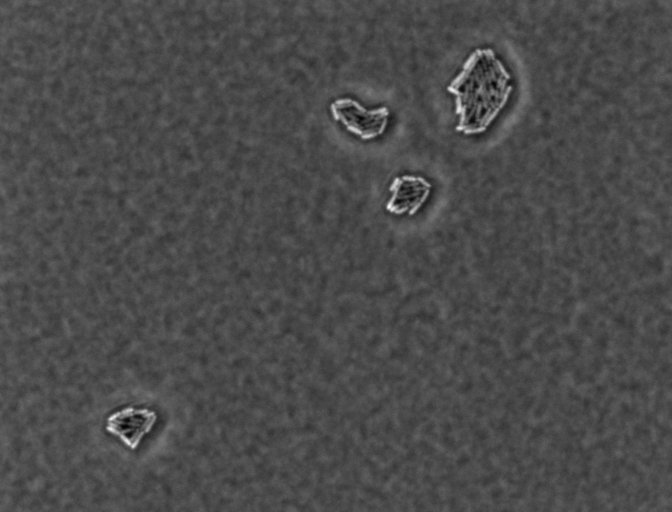
Escherichia coli 1612